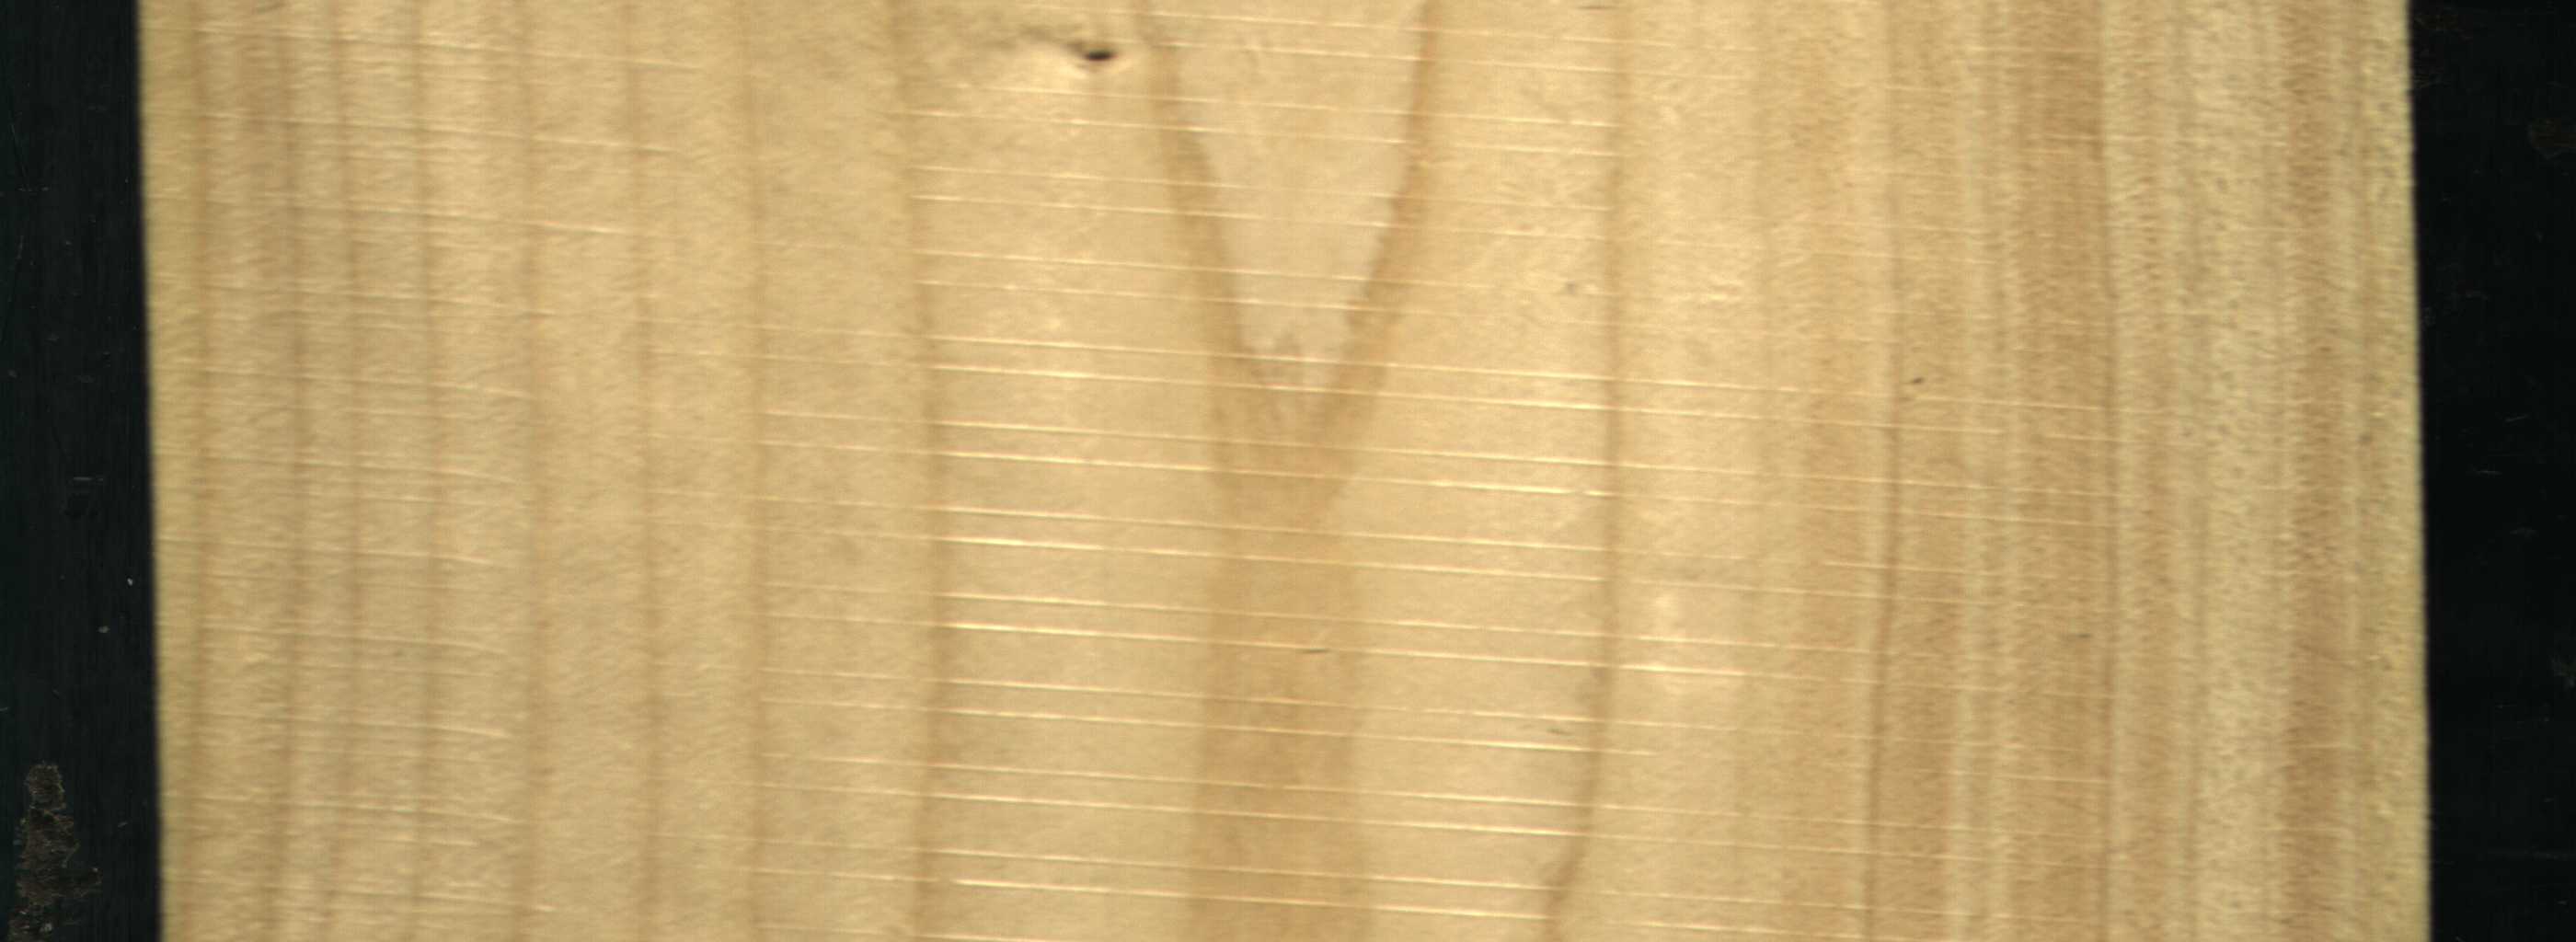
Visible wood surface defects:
Live_Knot